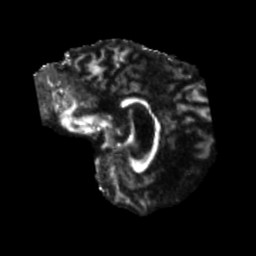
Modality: FA
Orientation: sagittal
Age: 62
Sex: female
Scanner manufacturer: siemens
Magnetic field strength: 3 T
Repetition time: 5.25 s
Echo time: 0.08 s